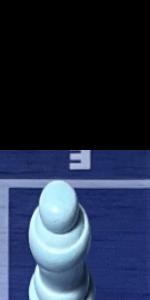
Label: Empty